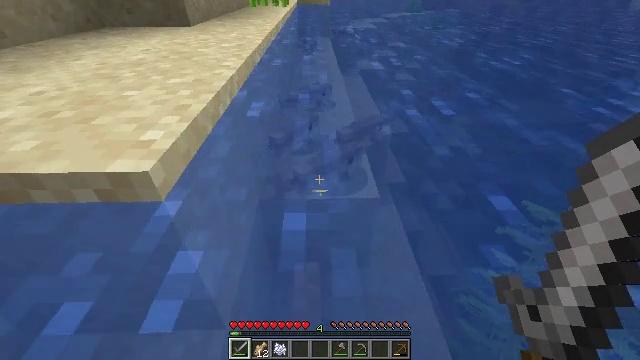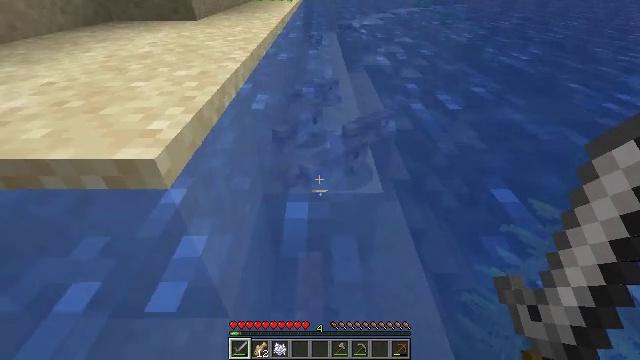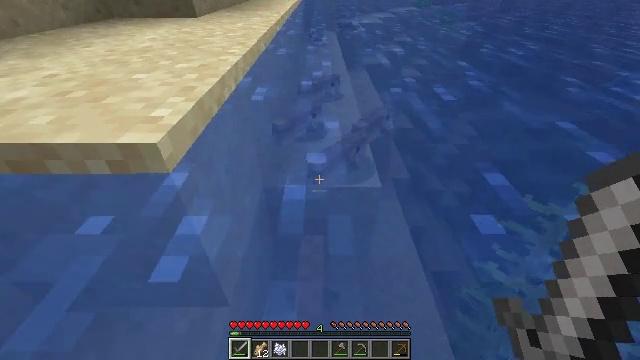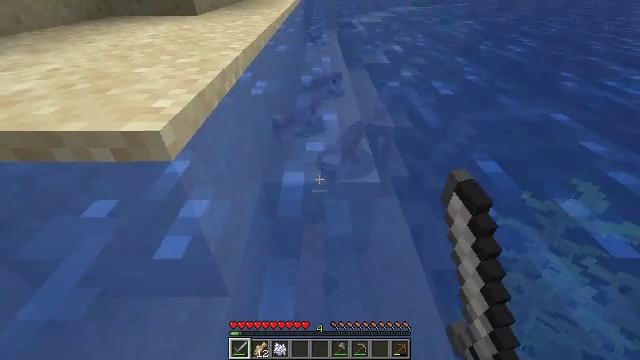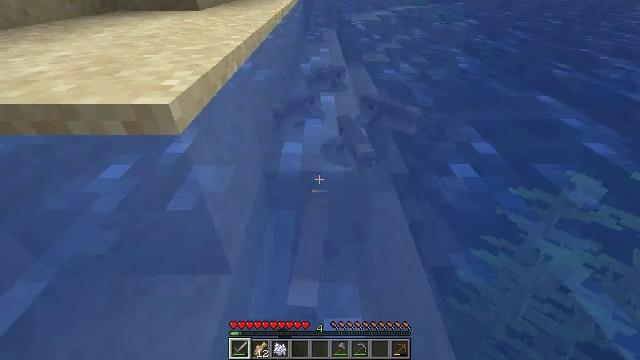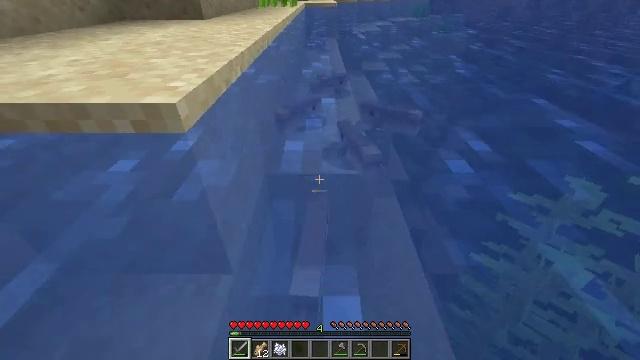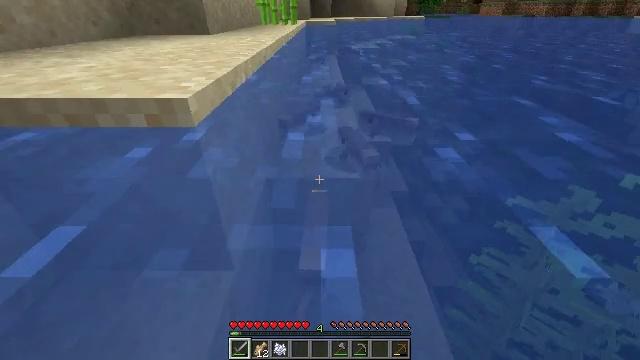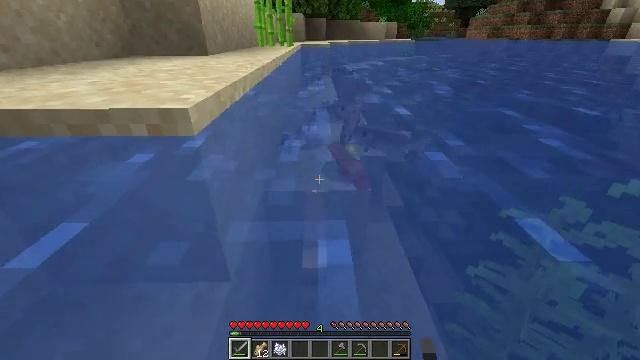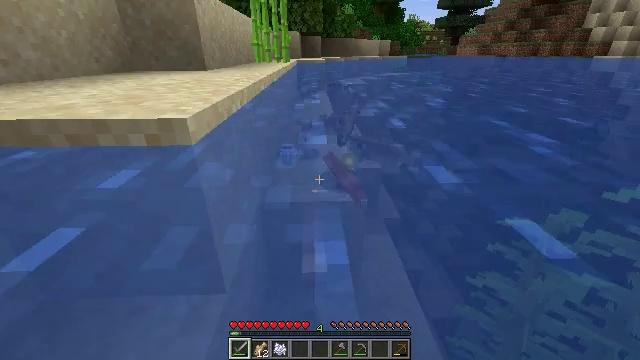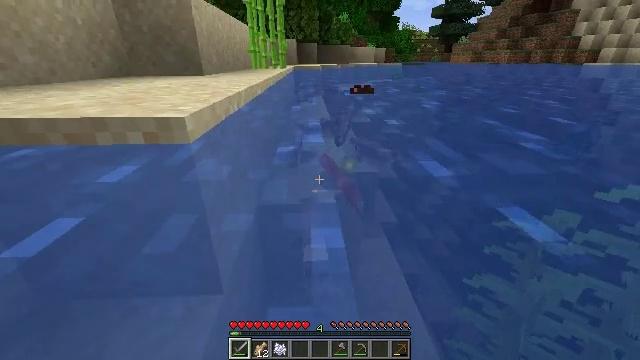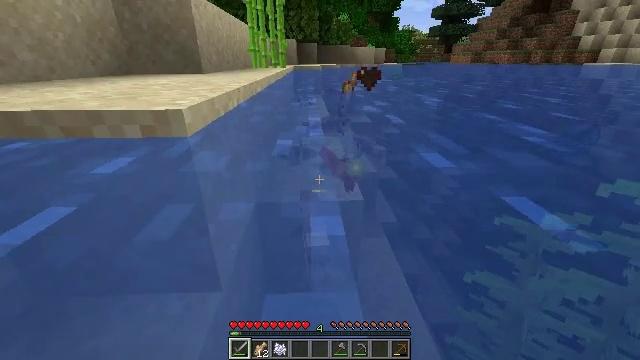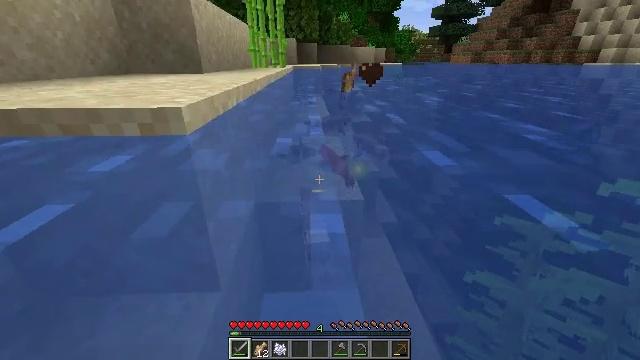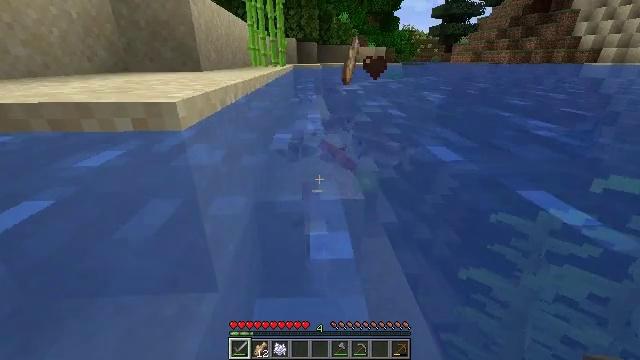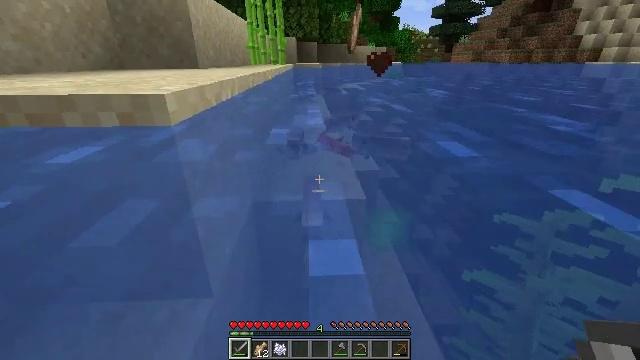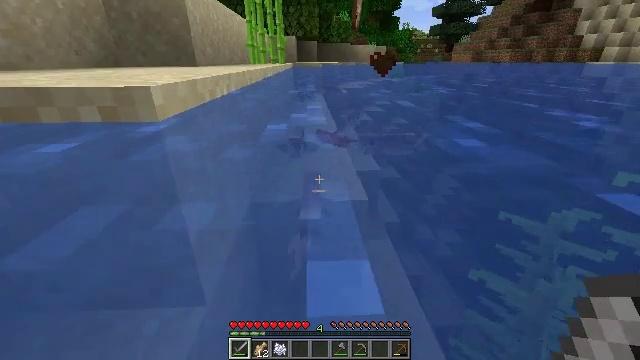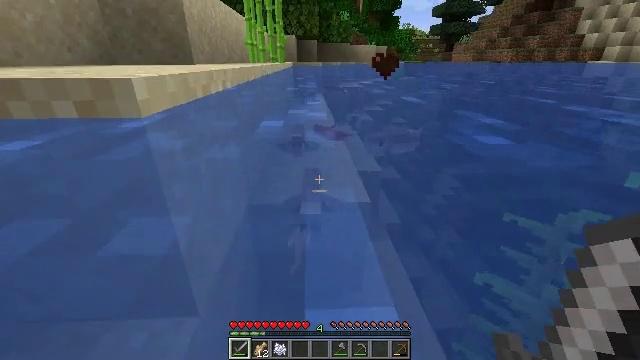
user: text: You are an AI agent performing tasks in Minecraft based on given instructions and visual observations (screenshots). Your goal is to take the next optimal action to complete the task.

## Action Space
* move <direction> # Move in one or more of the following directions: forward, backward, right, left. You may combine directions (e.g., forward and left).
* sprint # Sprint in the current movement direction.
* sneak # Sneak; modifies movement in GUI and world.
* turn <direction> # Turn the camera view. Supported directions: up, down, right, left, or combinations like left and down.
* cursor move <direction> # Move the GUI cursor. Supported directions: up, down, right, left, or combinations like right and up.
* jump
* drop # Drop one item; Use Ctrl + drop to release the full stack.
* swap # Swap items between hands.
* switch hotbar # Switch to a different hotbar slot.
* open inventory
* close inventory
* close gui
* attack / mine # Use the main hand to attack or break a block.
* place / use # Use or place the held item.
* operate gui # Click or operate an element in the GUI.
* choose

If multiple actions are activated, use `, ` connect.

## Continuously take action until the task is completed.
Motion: motion action
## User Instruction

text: Kill mobs in water.
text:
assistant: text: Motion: move back, turn left
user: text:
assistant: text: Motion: move back, attack / mine
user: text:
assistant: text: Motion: move back, attack / mine
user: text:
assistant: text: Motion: move back, attack / mine
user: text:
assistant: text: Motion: move back, turn up
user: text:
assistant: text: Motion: turn up
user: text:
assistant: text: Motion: turn right and up
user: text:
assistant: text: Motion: turn up
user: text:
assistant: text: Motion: move forward, turn up
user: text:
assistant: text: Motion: move forward
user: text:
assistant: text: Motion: move forward
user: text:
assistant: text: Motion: move forward
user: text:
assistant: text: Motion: move forward
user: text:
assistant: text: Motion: move forward
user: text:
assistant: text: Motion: move forward
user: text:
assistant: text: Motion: move forward
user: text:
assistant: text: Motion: move forward, turn up
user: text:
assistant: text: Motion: move forward, turn up
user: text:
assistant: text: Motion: move forward, turn up
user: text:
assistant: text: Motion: move forward, turn up
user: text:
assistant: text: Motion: move forward, attack / mine
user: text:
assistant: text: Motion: move forward, attack / mine
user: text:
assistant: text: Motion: move forward, attack / mine
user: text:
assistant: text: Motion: move forward
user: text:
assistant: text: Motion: move forward
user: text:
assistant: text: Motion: move forward
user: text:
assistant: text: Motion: move forward, jump
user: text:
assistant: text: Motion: move forward, turn down, jump
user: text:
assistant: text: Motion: move forward, turn down, jump
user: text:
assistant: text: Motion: move forward, turn down, jump